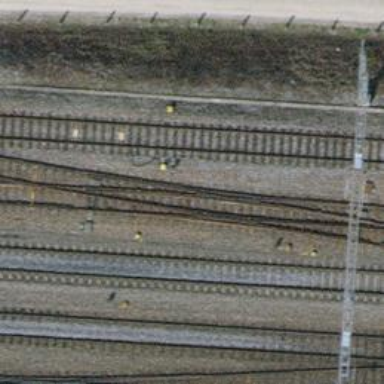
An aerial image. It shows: Railway switch.